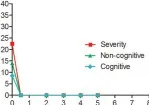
Change in DRS-R98 scores over the study period, and corresponding measurements. (B) DRS-R98 severity and RASS scores decreased over time. A change in RASS score from 1.5 to 0 indicated that the mildly agitated patient became calm after sleeping 12 h at night. The MMSE score increased from 13 to 23 and stabilized at 24 with remaining cognitive deficits. Corresponding pupil diameter was normal.
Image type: pathology (fish)